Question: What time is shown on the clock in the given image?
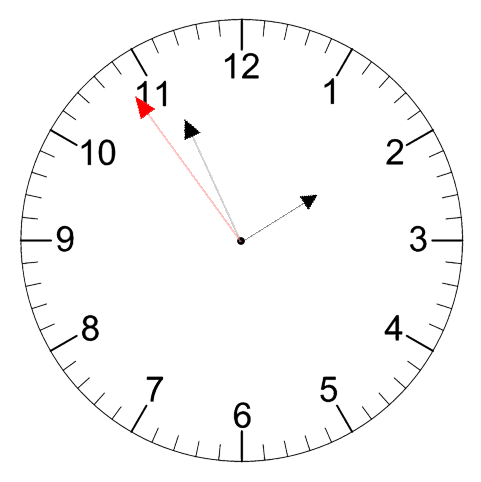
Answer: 01:55:54